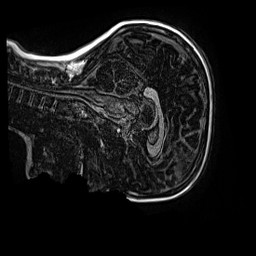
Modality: MP2RAGE
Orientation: sagittal
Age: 11
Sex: female
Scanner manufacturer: siemens
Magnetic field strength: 3 T
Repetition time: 4 s
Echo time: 0.00299 s